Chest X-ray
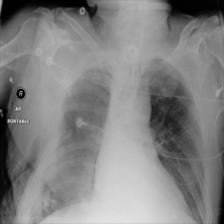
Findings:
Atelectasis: negative
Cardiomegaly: negative
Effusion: negative
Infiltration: negative
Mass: negative
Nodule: negative
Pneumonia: negative
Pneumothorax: negative
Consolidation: positive
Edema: negative
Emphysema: negative
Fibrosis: negative
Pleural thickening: negative
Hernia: negative